Question: I want to create a schema like this:

I'm wondering if it is better create a div container for logo and slogan or not..
I'm wondering also if it is better create a div container for telephone icon, phone1, phone2 and facebook button or not..
Someone told me that is not necessary, and in that way I could save some bits..
What is your opinion? containers or not?
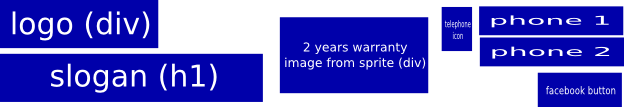
Answer: honestly this is the best solution i may think of, it has balance between minimum 'css' and 'html' coding, <URL>.
hope this helps